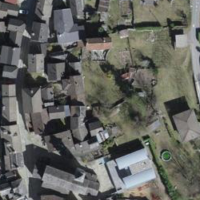
EUNIS habitat code: 24
Species observed at this site:
Phoenicurus ochruros